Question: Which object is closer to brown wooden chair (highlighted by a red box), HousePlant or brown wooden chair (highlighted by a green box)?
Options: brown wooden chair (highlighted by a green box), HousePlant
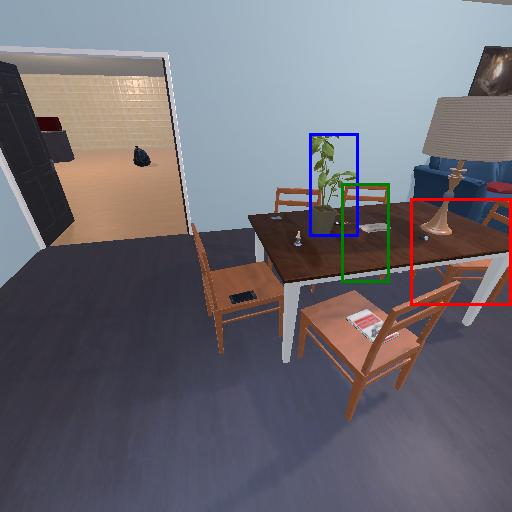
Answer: brown wooden chair (highlighted by a green box)